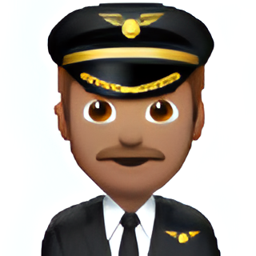
Name: male pilot type 4
Emoji: 👨🏽‍✈️
Group: People & Body
Sub-group: person-role